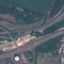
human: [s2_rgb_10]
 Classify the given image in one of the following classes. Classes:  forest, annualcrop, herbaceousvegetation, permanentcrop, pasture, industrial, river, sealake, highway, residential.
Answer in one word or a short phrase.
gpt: Highway